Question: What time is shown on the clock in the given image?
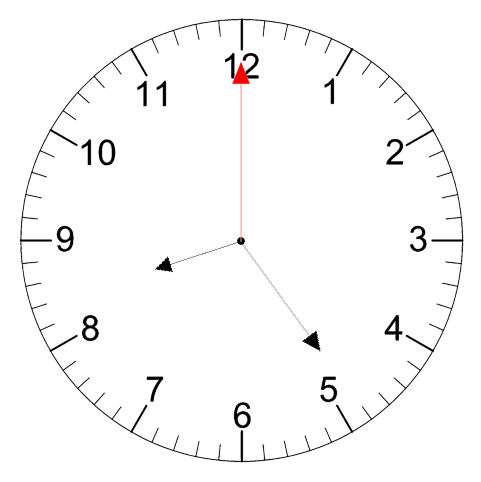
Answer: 08:24:00